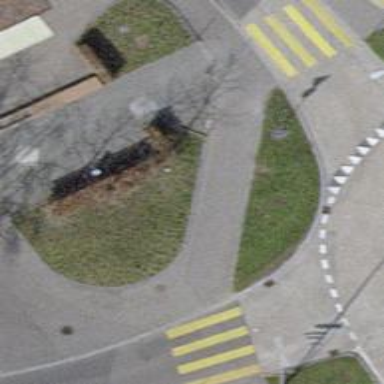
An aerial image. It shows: Black bench.